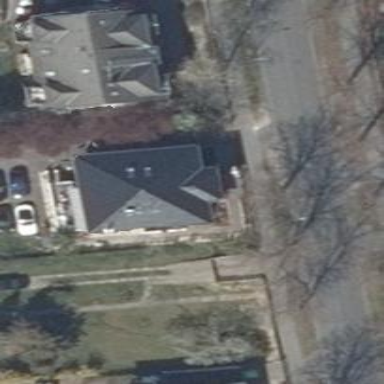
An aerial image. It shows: Simple house.